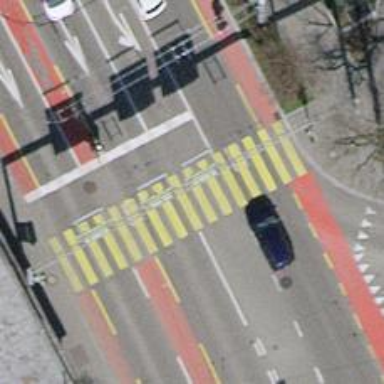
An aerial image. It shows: Crossing with traffic signals.